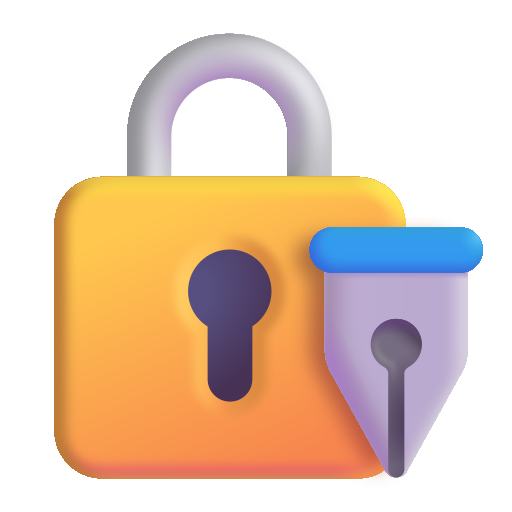
locked with pen color